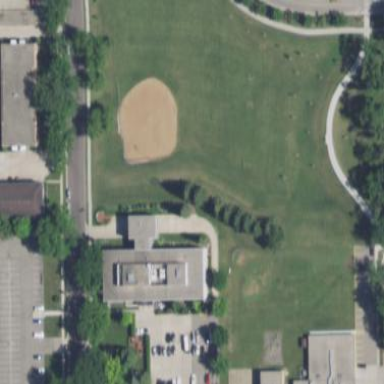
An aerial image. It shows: Baseball/softball pitch for leisure and sports activities.